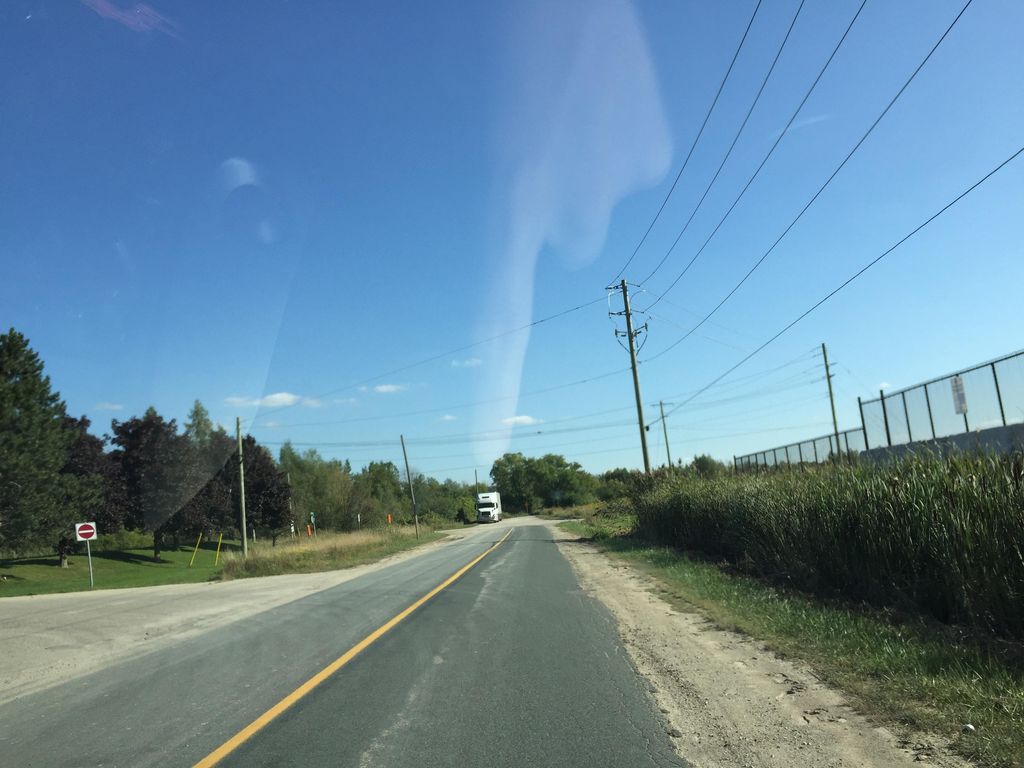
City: kitchener-waterloo